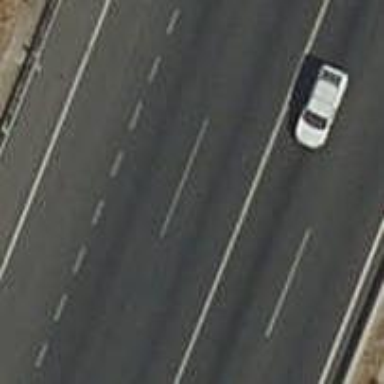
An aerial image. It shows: Motorway link.